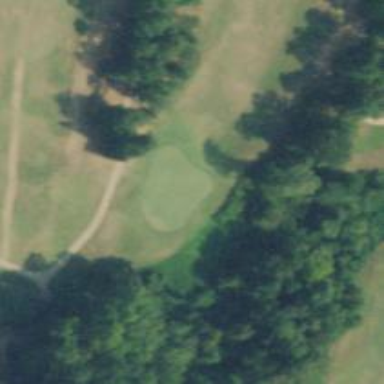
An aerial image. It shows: Golf hole.